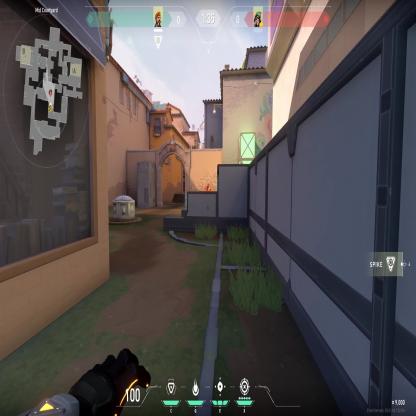
Label: enemy